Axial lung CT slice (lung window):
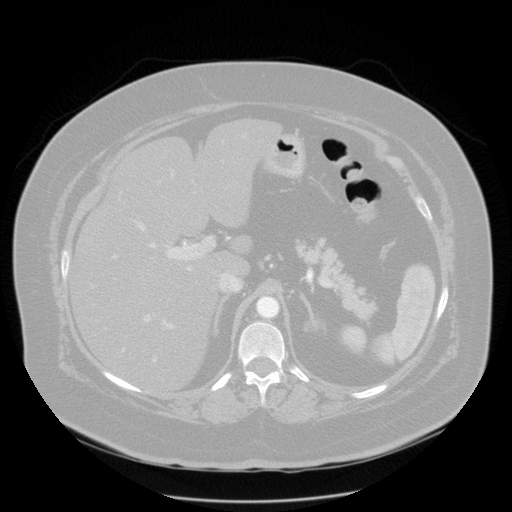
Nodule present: no